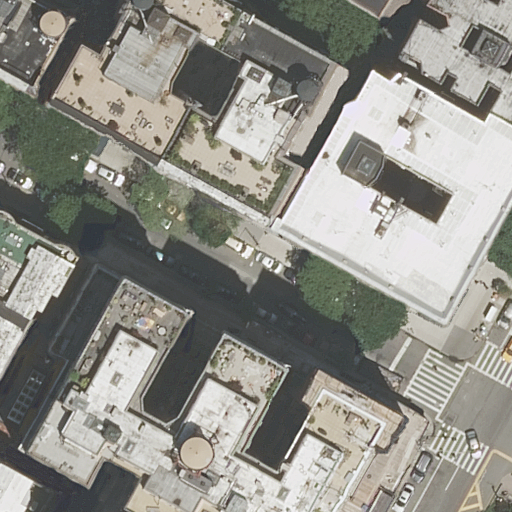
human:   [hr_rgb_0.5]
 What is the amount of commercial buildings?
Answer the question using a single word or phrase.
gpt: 0

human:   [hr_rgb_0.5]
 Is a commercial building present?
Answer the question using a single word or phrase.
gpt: no

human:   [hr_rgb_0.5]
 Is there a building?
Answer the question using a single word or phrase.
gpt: yes

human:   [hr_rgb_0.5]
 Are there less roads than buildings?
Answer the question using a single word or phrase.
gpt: yes

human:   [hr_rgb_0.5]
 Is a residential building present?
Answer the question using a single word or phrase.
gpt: yes

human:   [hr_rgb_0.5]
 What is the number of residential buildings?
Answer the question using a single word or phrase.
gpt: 10

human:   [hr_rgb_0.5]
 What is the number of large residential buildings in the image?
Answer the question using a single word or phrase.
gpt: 4

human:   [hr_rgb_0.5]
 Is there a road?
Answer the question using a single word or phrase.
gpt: yes

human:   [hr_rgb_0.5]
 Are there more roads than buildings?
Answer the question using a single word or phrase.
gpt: no

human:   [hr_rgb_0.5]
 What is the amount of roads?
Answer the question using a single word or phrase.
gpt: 2

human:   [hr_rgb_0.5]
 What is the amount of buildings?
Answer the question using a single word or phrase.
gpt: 10

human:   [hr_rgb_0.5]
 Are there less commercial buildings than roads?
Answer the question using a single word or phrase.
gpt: yes

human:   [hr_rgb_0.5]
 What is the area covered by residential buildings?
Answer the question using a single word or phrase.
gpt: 5418m2

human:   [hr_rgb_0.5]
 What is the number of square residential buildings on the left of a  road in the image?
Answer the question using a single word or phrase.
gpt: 0

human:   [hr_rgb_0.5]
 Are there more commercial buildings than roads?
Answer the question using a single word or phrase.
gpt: no

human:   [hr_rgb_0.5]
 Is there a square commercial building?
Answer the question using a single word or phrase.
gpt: no

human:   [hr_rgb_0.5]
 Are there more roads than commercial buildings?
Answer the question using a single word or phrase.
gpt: yes

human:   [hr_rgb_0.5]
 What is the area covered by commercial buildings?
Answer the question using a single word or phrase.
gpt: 0m2

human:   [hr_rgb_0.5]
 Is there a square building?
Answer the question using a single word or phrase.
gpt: no

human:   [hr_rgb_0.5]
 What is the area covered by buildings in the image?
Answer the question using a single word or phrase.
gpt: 5418m2

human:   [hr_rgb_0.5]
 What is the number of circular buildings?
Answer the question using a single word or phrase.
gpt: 0

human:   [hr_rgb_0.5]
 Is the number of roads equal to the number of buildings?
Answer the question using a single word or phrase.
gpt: no

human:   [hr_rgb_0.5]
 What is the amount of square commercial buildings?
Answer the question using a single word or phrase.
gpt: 0

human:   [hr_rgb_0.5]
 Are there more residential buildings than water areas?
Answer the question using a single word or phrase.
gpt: yes

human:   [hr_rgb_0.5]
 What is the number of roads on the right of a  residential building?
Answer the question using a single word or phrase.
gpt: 1

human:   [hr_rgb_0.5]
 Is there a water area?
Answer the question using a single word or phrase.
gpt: no

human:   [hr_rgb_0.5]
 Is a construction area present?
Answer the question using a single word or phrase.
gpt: no

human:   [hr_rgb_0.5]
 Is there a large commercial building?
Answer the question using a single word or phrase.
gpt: no

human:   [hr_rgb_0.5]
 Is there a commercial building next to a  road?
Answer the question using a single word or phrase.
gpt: no

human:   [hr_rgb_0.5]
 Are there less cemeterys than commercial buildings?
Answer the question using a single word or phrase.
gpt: no

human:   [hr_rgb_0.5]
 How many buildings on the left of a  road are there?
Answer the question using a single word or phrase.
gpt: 8

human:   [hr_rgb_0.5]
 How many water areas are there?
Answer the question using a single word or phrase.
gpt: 0

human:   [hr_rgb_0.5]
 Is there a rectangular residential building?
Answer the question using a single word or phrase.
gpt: yes

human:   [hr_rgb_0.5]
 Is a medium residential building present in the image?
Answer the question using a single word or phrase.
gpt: yes

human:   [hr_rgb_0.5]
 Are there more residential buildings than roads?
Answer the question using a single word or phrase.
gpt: yes

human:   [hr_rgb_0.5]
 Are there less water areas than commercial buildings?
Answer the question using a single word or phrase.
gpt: no

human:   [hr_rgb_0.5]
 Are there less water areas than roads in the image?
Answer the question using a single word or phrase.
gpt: yes

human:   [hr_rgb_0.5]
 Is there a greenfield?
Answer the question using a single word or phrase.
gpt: no

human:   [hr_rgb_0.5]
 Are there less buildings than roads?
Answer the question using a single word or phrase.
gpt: no

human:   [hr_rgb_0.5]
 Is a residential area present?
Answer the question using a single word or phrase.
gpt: no

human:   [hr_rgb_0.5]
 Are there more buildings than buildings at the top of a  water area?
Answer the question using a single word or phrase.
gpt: yes

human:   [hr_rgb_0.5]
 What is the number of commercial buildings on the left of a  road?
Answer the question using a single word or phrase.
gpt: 0

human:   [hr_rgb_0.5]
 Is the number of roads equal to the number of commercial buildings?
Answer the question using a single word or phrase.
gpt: no

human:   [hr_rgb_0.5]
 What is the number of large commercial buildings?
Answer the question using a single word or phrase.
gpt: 0

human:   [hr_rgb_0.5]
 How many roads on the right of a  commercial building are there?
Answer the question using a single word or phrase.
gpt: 0

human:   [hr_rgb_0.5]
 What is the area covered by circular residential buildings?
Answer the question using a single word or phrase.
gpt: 0m2

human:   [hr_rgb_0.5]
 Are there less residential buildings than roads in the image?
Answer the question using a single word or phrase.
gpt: no

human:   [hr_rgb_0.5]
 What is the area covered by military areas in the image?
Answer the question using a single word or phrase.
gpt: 0m2

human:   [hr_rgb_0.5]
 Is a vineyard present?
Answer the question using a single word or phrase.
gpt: no

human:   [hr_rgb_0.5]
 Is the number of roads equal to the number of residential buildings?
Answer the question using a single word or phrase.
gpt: no

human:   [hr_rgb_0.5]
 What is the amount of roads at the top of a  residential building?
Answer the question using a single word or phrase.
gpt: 1

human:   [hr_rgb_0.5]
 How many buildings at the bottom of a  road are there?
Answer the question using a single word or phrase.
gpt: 1

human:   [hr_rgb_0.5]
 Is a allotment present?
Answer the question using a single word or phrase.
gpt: no

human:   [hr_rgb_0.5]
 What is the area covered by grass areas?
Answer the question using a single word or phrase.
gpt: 0m2

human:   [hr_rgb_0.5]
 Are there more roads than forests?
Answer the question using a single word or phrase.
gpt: yes

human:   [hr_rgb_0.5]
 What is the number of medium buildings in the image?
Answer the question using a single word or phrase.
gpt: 3

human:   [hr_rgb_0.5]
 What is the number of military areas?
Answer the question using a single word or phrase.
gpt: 0

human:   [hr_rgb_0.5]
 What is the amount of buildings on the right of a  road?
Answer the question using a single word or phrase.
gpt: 3

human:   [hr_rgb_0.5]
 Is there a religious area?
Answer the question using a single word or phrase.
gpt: no

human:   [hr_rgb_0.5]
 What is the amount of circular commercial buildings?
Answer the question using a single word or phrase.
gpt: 0

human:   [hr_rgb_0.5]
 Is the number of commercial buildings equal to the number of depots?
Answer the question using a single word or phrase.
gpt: yes

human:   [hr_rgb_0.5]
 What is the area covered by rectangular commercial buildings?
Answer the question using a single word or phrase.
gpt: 0m2

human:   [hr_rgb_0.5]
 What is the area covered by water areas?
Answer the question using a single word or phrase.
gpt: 0m2

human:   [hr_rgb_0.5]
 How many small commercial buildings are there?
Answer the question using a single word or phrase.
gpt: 0